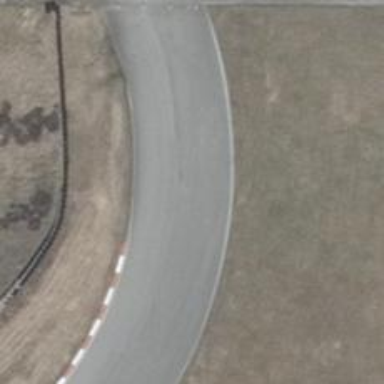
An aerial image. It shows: Raceway road.